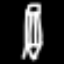
Label: pencil